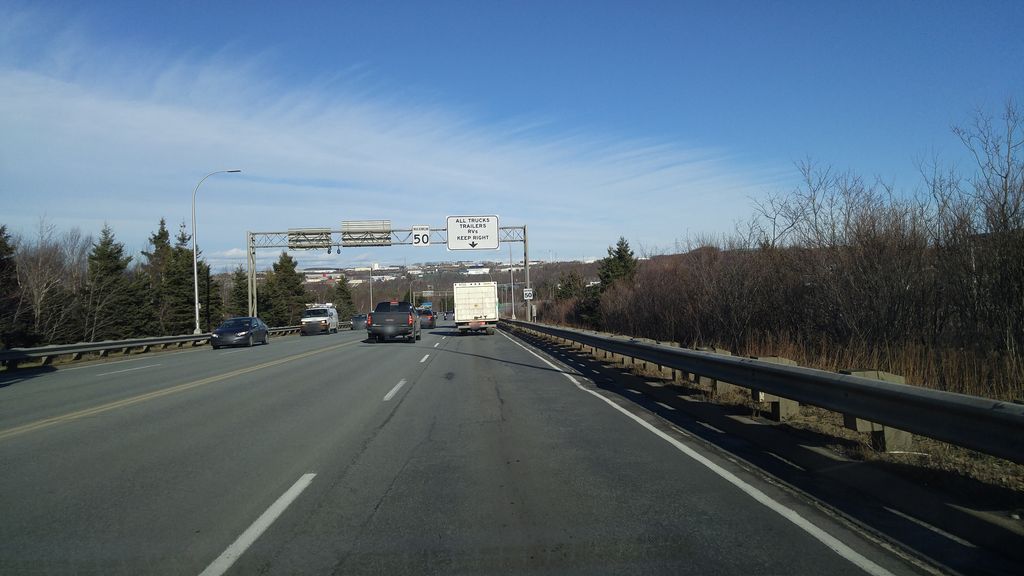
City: halifax